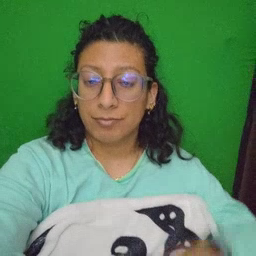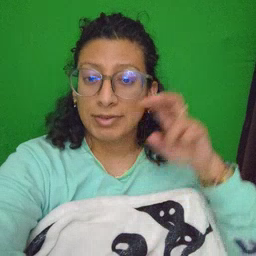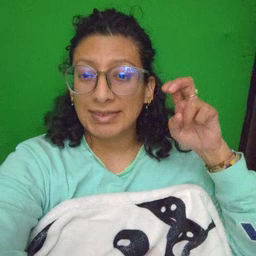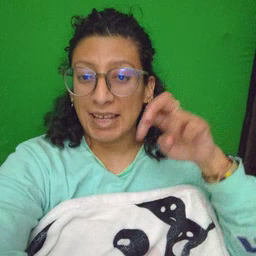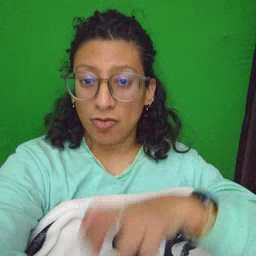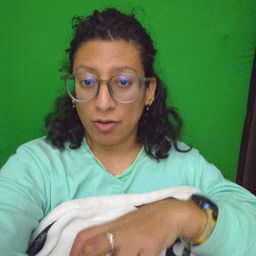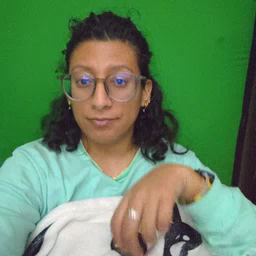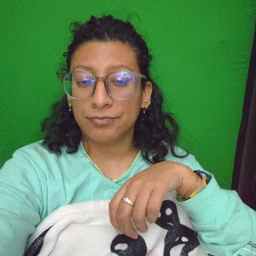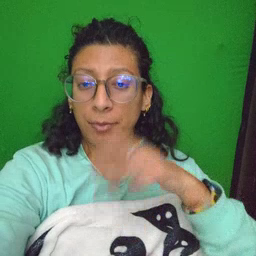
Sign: stairs